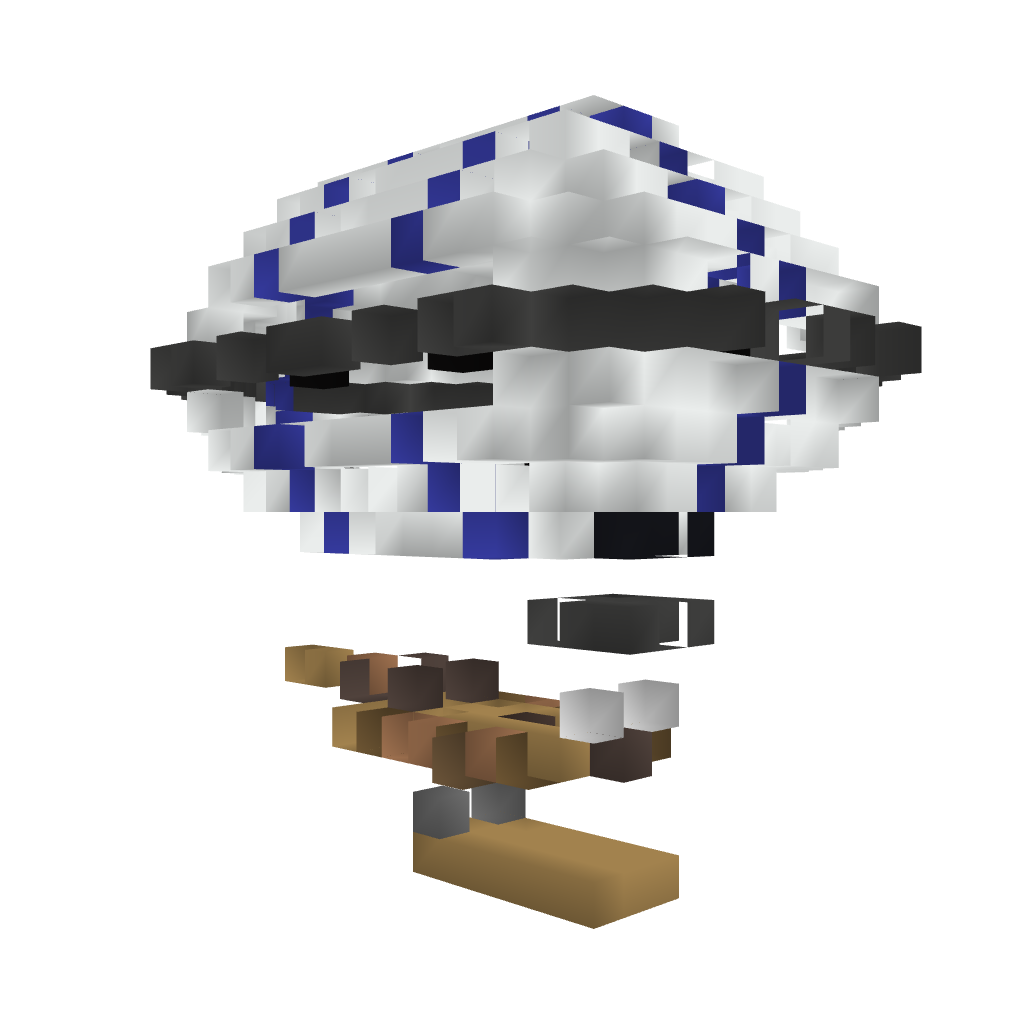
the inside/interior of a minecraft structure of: Small airship